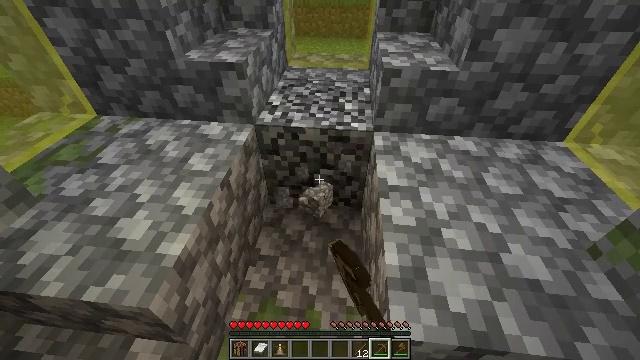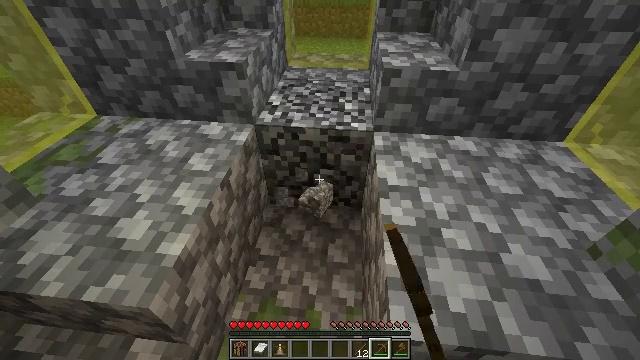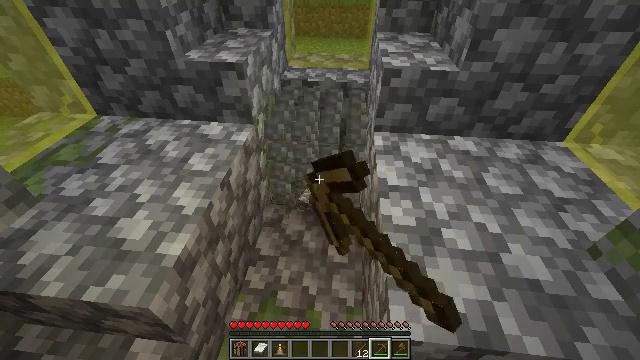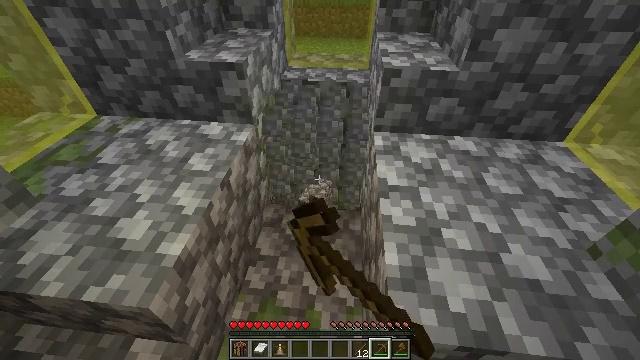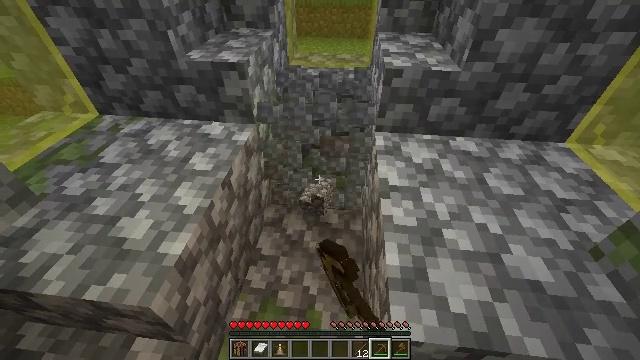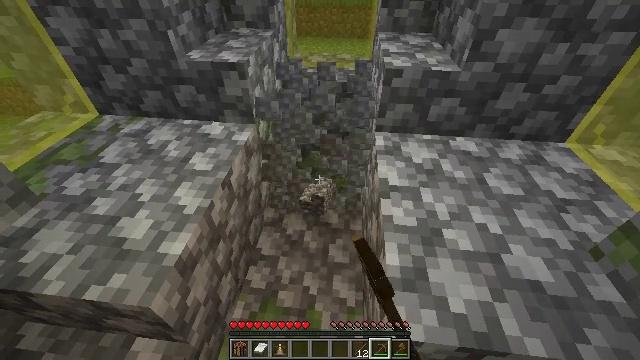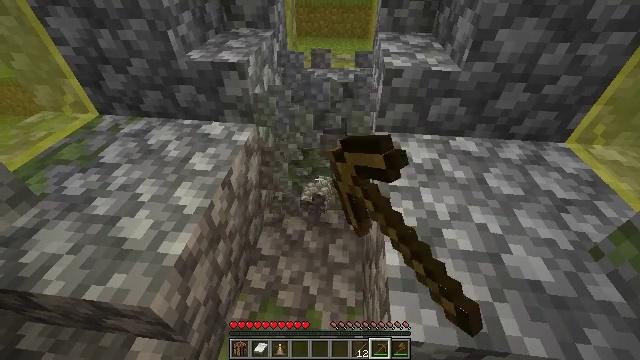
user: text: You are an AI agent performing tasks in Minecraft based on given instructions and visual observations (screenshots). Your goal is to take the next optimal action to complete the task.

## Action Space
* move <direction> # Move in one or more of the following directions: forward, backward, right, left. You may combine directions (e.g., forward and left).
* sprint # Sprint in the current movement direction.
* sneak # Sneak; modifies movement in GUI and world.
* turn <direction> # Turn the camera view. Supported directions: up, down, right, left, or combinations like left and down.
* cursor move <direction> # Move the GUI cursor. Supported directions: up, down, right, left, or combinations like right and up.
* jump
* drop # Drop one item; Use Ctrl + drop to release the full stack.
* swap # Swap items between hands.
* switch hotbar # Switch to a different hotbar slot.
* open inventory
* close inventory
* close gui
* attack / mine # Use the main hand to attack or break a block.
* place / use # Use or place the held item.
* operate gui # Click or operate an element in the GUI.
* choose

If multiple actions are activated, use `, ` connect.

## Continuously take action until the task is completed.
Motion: motion action
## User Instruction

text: Gather materials such as cobblestone.
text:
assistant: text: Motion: attack / mine
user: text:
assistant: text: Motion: attack / mine
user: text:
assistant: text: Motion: attack / mine
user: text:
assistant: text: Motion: attack / mine
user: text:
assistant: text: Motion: attack / mine
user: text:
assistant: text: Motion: attack / mine
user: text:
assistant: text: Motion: attack / mine